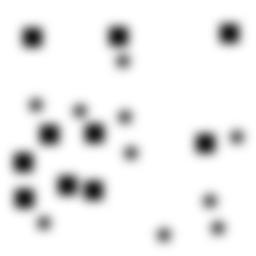
Squares: 10
Triangles: 0
Stars: 10
Total shapes: 20